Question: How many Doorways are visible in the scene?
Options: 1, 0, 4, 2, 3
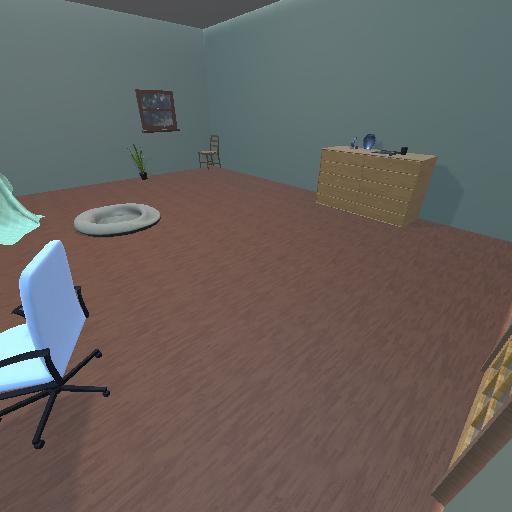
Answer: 1